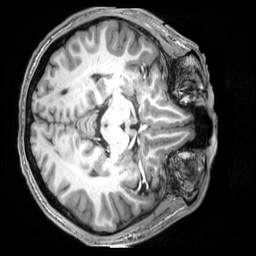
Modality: T1w
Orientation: axial
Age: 20
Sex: male
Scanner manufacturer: siemens
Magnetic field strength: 3 T
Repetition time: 2.5 s
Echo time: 0.00343 s